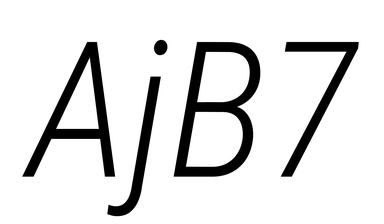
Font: Roboto-Italic_Condensed_Light_Italic